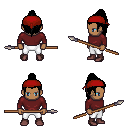
a pixel art fantasy rpg character, male body template, human, dark skin, maroon long-sleeve shirt, white pants, black long topknot hairstyle, red bandana, maroon shoes, spear, four views (front, back, left, right), 2x2 character sprite sheet, small pixel art, hard edges, no anti-aliasing